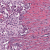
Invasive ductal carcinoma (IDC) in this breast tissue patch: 1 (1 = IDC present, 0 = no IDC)